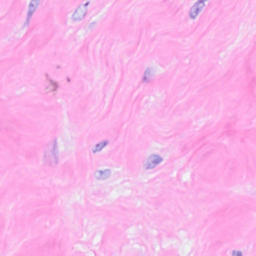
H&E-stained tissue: Breast